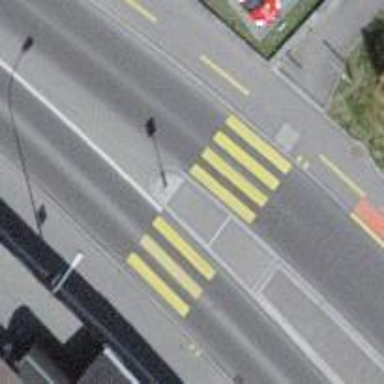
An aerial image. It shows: Uncontrolled zebra crossing with central island. The crossing is marked with zebra stripes.